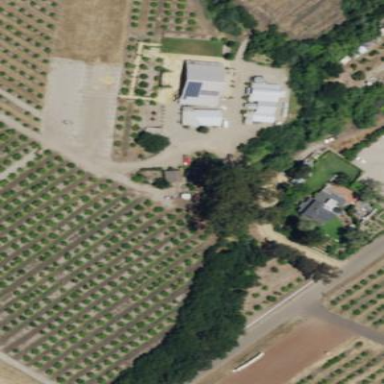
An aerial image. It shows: Orchard.